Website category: jobs
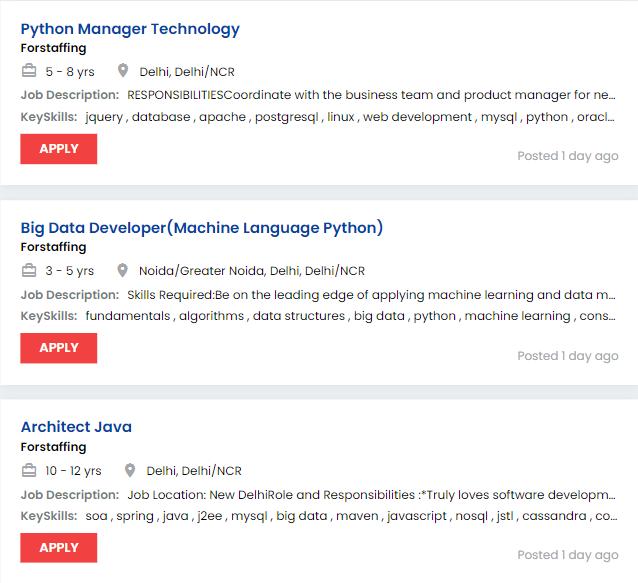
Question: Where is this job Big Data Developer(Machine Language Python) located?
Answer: Noida/Greater Noida, Delhi, Delhi/NCR

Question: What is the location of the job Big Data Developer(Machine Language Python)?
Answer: Noida/Greater Noida, Delhi, Delhi/NCR

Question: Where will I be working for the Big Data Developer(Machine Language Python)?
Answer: Noida/Greater Noida, Delhi, Delhi/NCR

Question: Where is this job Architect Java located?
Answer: Delhi, Delhi/NCR

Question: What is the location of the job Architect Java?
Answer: Delhi, Delhi/NCR

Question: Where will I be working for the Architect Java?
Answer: Delhi, Delhi/NCR

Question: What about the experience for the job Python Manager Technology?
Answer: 5 - 8 yrs

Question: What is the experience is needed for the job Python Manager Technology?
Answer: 5 - 8 yrs

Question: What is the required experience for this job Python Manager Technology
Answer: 5 - 8 yrs

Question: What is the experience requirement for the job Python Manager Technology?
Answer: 5 - 8 yrs

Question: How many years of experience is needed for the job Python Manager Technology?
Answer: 5 - 8 yrs

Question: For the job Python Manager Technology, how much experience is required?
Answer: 5 - 8 yrs

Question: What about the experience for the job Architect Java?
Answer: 10 - 12 yrs

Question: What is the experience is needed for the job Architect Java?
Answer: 10 - 12 yrs

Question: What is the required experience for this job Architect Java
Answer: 10 - 12 yrs

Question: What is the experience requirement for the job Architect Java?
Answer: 10 - 12 yrs

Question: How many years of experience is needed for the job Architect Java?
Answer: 10 - 12 yrs

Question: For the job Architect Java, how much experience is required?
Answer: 10 - 12 yrs

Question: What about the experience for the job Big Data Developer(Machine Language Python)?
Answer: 3 - 5 yrs

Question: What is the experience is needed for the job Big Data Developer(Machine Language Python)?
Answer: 3 - 5 yrs

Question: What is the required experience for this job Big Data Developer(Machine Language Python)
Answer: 3 - 5 yrs

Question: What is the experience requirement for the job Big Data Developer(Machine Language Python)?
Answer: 3 - 5 yrs

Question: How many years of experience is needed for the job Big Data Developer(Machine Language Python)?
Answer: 3 - 5 yrs

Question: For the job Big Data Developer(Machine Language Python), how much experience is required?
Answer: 3 - 5 yrs

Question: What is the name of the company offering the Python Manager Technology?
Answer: Forstaffing

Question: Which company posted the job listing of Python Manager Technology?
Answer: Forstaffing

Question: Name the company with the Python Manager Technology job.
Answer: Forstaffing

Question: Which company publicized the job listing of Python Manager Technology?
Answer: Forstaffing

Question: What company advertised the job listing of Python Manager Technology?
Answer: Forstaffing

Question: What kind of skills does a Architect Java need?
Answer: soa , spring , java , j2ee , mysql , big data , maven , javascript , nosql , jstl , cassandra , couchdb , java web services , jsp , jdbc , hibernate , jquery , security , database , git , postgresql , mongodb , log4j , junit , mobile , team player , j2ee technologies

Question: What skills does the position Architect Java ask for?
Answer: soa , spring , java , j2ee , mysql , big data , maven , javascript , nosql , jstl , cassandra , couchdb , java web services , jsp , jdbc , hibernate , jquery , security , database , git , postgresql , mongodb , log4j , junit , mobile , team player , j2ee technologies

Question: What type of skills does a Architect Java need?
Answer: soa , spring , java , j2ee , mysql , big data , maven , javascript , nosql , jstl , cassandra , couchdb , java web services , jsp , jdbc , hibernate , jquery , security , database , git , postgresql , mongodb , log4j , junit , mobile , team player , j2ee technologies

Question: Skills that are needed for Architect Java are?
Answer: soa , spring , java , j2ee , mysql , big data , maven , javascript , nosql , jstl , cassandra , couchdb , java web services , jsp , jdbc , hibernate , jquery , security , database , git , postgresql , mongodb , log4j , junit , mobile , team player , j2ee technologies

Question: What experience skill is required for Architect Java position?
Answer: soa , spring , java , j2ee , mysql , big data , maven , javascript , nosql , jstl , cassandra , couchdb , java web services , jsp , jdbc , hibernate , jquery , security , database , git , postgresql , mongodb , log4j , junit , mobile , team player , j2ee technologies

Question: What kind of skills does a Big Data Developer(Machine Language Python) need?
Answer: fundamentals , algorithms , data structures , big data , python , machine learning , consultant , cassandra

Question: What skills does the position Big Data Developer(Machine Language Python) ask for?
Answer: fundamentals , algorithms , data structures , big data , python , machine learning , consultant , cassandra

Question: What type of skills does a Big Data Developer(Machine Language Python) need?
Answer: fundamentals , algorithms , data structures , big data , python , machine learning , consultant , cassandra

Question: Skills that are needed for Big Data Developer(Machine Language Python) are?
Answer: fundamentals , algorithms , data structures , big data , python , machine learning , consultant , cassandra

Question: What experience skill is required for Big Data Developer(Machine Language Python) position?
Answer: fundamentals , algorithms , data structures , big data , python , machine learning , consultant , cassandra

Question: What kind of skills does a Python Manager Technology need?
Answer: jquery , database , apache , postgresql , linux , web development , mysql , python , oracle , os , natural language processing , django , fedora , angularjs , web crawling

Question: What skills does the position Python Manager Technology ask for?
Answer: jquery , database , apache , postgresql , linux , web development , mysql , python , oracle , os , natural language processing , django , fedora , angularjs , web crawling

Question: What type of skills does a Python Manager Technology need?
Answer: jquery , database , apache , postgresql , linux , web development , mysql , python , oracle , os , natural language processing , django , fedora , angularjs , web crawling

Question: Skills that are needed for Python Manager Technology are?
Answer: jquery , database , apache , postgresql , linux , web development , mysql , python , oracle , os , natural language processing , django , fedora , angularjs , web crawling

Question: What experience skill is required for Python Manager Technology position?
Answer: jquery , database , apache , postgresql , linux , web development , mysql , python , oracle , os , natural language processing , django , fedora , angularjs , web crawling